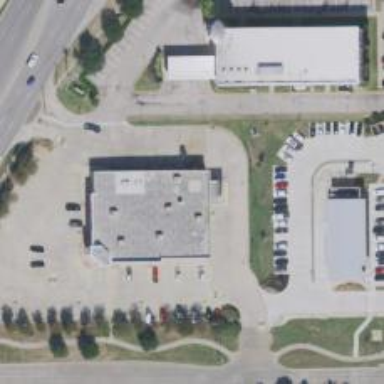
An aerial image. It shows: Pharmacy providing healthcare services.